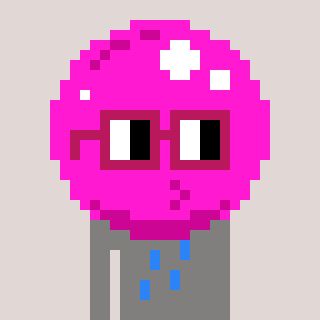
a pixel art character with square dark red glasses, a bubblegum-shaped head and a bluegrey-colored body on a warm background